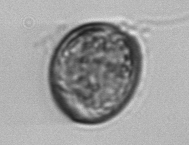
Label: Prorocentrum